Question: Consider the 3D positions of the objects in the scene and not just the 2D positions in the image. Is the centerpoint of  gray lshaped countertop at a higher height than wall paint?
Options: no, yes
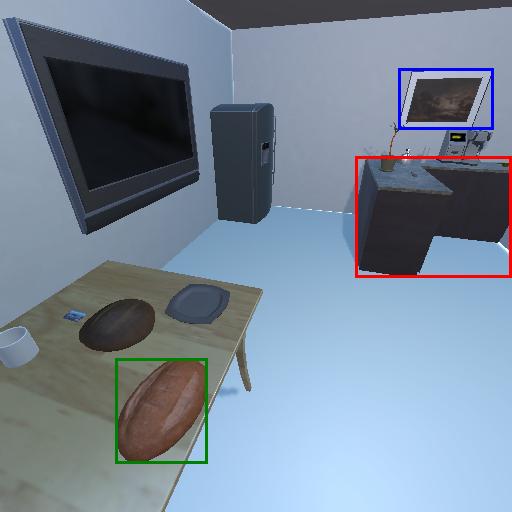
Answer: no